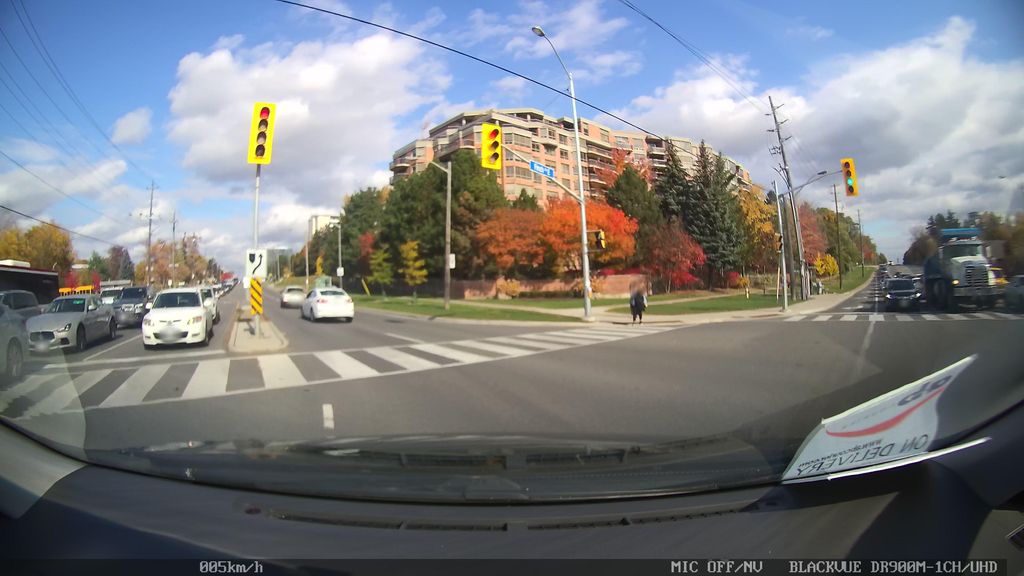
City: toronto